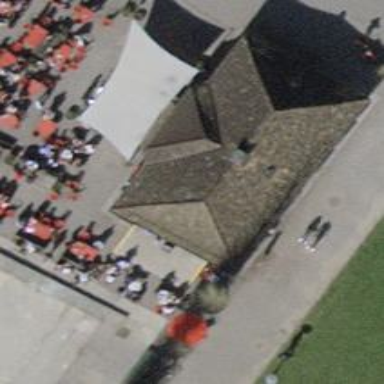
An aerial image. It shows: Fast food kiosk.